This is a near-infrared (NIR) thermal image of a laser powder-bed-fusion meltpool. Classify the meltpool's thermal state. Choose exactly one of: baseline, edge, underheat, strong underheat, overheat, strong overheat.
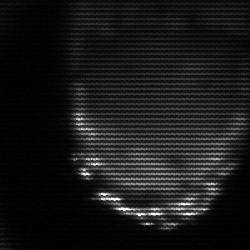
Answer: edge